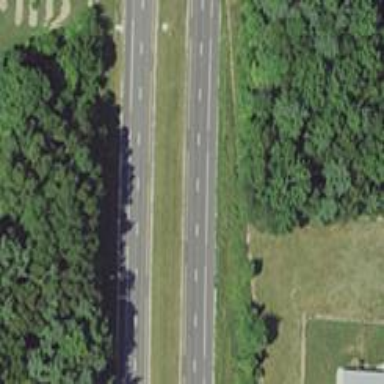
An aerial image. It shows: Expressway with asphalt surface classified as trunk highway.